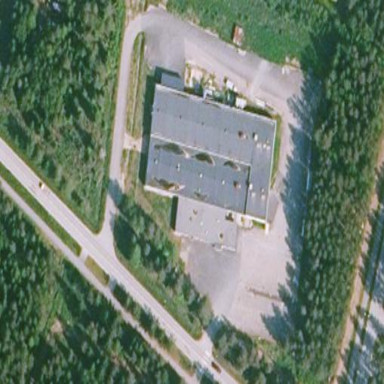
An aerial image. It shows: Industrial building.